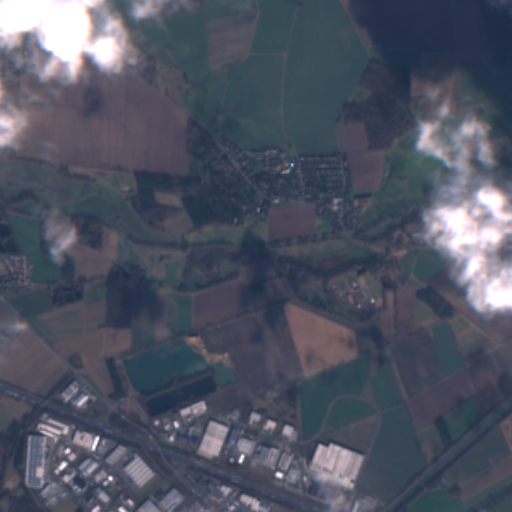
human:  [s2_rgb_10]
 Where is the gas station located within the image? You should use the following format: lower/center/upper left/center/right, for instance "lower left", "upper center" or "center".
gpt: The gas station is located in the lower left of the image.
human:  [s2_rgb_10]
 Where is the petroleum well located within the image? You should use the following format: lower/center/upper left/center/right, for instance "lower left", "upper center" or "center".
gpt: The petroleum well is located in the lower right of the image.
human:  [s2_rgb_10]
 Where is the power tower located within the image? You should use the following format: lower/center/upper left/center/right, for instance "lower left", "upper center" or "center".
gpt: The power tower is located in the right of the image.
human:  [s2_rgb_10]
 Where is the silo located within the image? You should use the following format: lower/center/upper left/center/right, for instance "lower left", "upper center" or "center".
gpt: The silo is located in the upper center of the image.
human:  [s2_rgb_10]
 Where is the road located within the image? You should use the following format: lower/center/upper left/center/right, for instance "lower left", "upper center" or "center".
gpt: There is no road in the image.